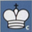
Piece: wK